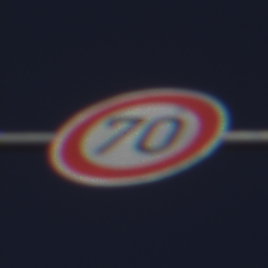
Verkehrszeichen: Geschwindigkeit70
Umgebung: Outdoor, Nature
Tageszeit: MorningAfternoon
Wetter: PartlyCloudy
Licht: Natural
Jahreszeit: NotSpecified
Kontrast: HighContrast